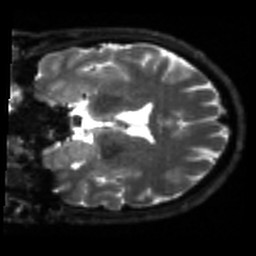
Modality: sbref
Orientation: coronal
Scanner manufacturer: siemens
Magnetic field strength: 3 T
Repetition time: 4 s
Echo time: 0.0594 s